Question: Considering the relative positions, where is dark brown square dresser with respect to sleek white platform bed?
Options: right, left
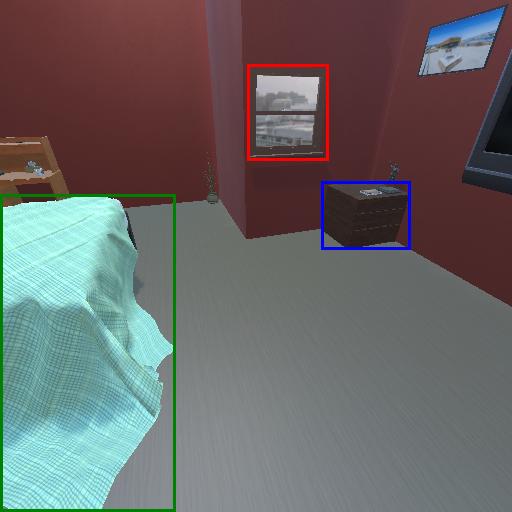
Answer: right